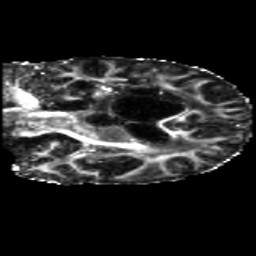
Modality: FA
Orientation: coronal
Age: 52
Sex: male
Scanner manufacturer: siemens
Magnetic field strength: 3 T
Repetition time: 5.25 s
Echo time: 0.08 s